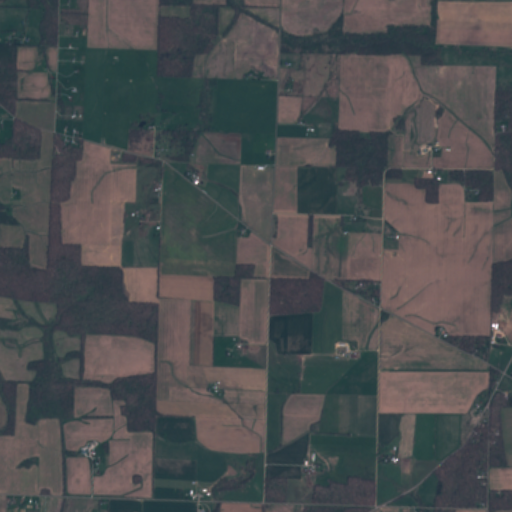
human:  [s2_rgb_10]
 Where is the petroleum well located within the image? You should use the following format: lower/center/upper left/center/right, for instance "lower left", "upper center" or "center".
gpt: The petroleum well is located in the upper right of the image.
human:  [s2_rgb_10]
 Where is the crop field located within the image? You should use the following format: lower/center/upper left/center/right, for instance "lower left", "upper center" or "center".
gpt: There is no crop field in the image.